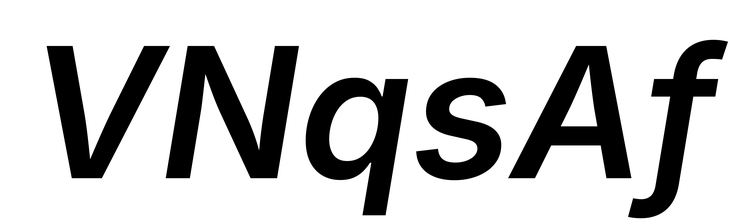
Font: Inter-Italic_SemiBold_Italic